Brain MRI, t1w sequence, axial 2D slice.
Patient: age 35, sex F, weight 95 kg, height 1.95 m
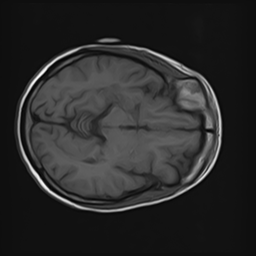